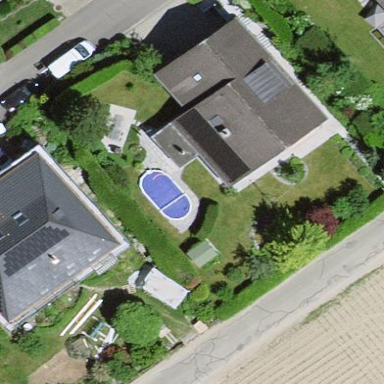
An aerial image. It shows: Residential building.